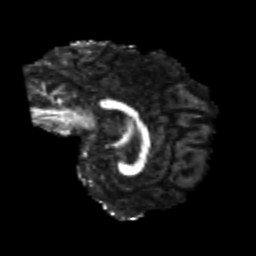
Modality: FA
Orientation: sagittal
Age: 26
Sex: female
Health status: healthy
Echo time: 0.074 s